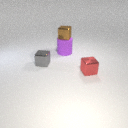
large purple rubber cylinder to the right of small gray metal cube